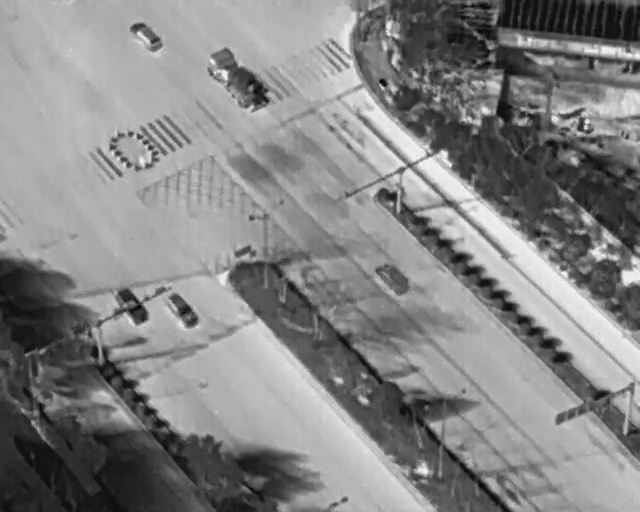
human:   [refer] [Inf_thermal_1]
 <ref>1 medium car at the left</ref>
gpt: <box>[[17, 57, 23, 61, 141]]</box>